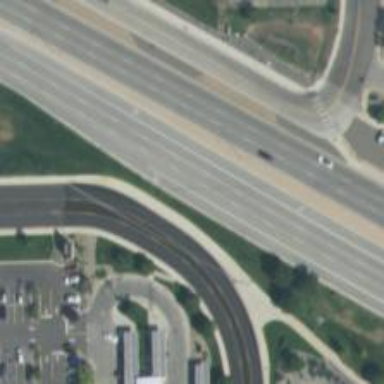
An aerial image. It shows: High-quality trunk expressway with grade1 track type.